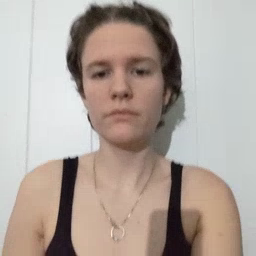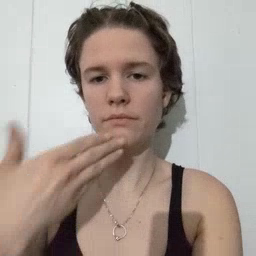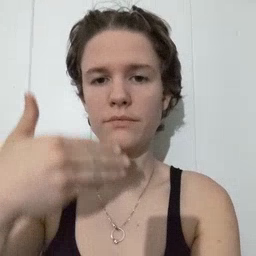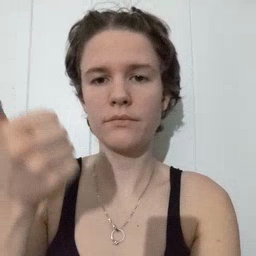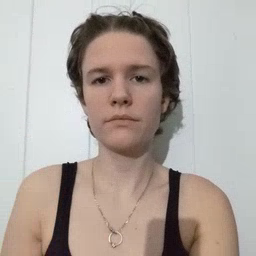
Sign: better